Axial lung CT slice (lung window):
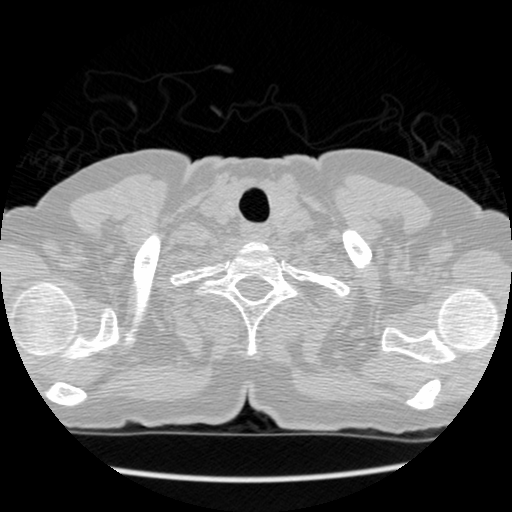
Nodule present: no